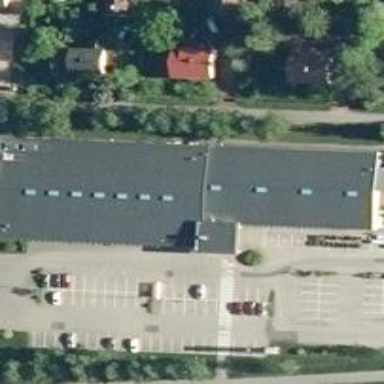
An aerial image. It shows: Supermarket.